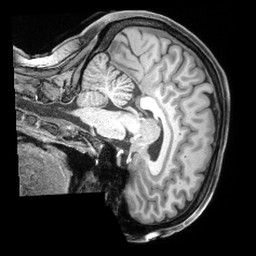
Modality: T1w
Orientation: sagittal
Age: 30
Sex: female
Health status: healthy
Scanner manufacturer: siemens
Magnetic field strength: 3 T
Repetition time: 2.4 s
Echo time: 0.00194 s